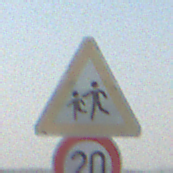
Verkehrszeichen: KinderRechts
Zusatzzeichen unten: Geschwindigkeit20
Umgebung: Outdoor, Special
Tageszeit: MorningAfternoon
Wetter: Clear
Licht: Natural
Jahreszeit: NotSpecified
Kontrast: HighContrast